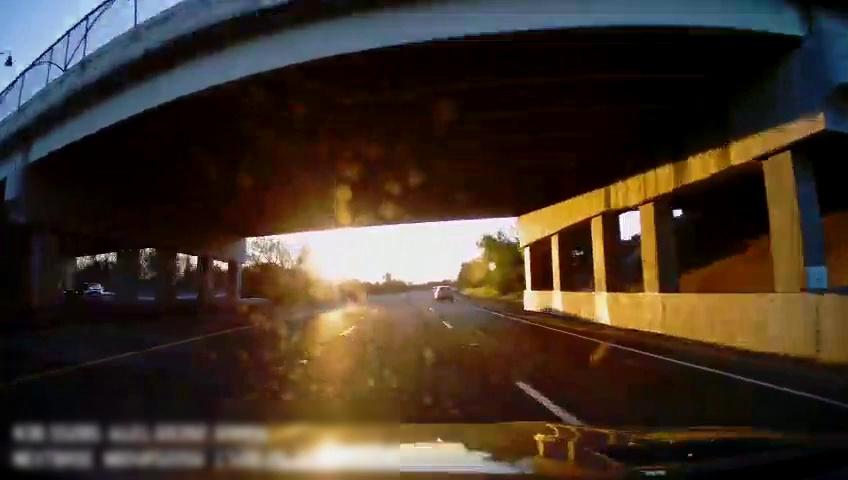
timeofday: Day
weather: Sunny
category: Drivable Space
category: Vehicles | SUV
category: Vehicles | SUV
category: Lanes | Alternate Lane
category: Lanes | Current Lane
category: Lanes | Current Lane
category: Lanes | Alternate Lane